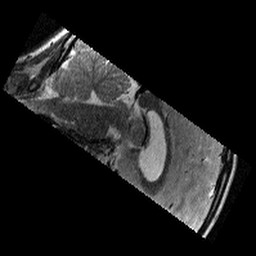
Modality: T2w
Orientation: sagittal
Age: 11
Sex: male
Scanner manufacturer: siemens
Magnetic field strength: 3 T
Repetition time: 9.23 s
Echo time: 0.067 s